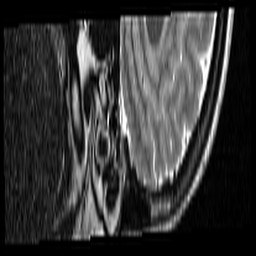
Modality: T2w
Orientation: sagittal
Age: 35
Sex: female
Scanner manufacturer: siemens
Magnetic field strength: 3 T
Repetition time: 7 s
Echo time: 0.085 s